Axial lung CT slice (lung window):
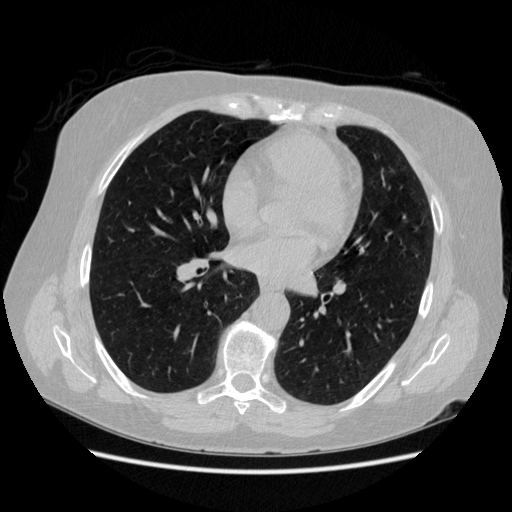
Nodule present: no